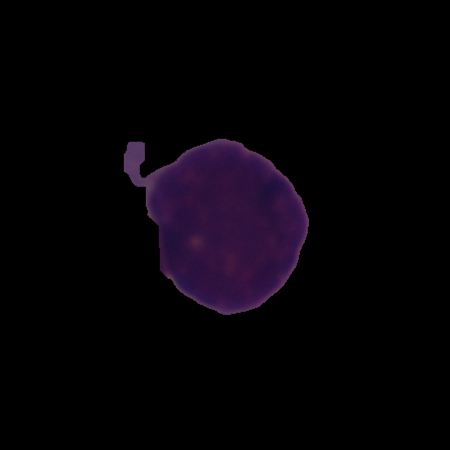
Label: healthy